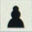
Piece: bP